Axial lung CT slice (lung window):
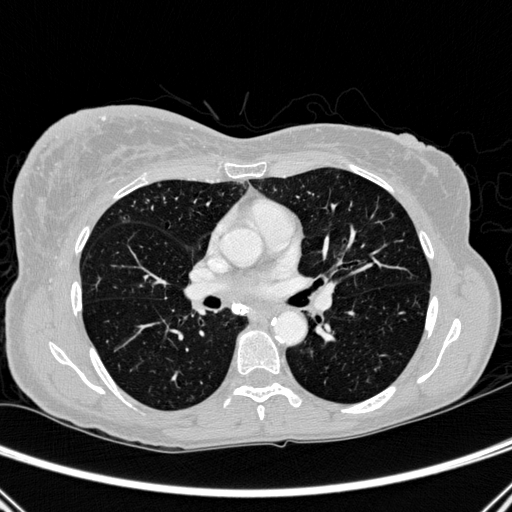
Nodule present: no